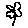
Label: flower